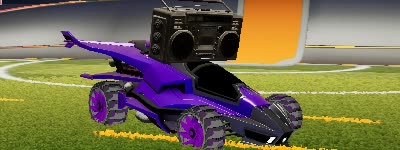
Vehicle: aftershock